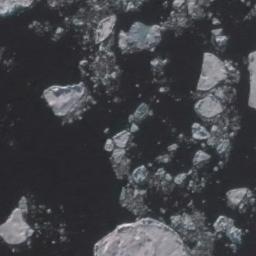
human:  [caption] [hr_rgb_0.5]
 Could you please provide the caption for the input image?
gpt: A lot of sea ice of different sizes floats in the deep blue sea .

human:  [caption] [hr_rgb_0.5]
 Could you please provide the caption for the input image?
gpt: Countless ice cubes of various sizes are connected into a loose, Large piece floating on the blue sea .

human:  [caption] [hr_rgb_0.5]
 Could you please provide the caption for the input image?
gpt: There are many ice on the black sea .

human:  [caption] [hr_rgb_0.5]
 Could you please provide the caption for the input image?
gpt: There are sea ice of different shapes and sizes .

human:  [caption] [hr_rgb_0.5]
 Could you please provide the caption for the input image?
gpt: There are many pieces of sea ice .